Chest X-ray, PA view. Patient: 71 years old, sex M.
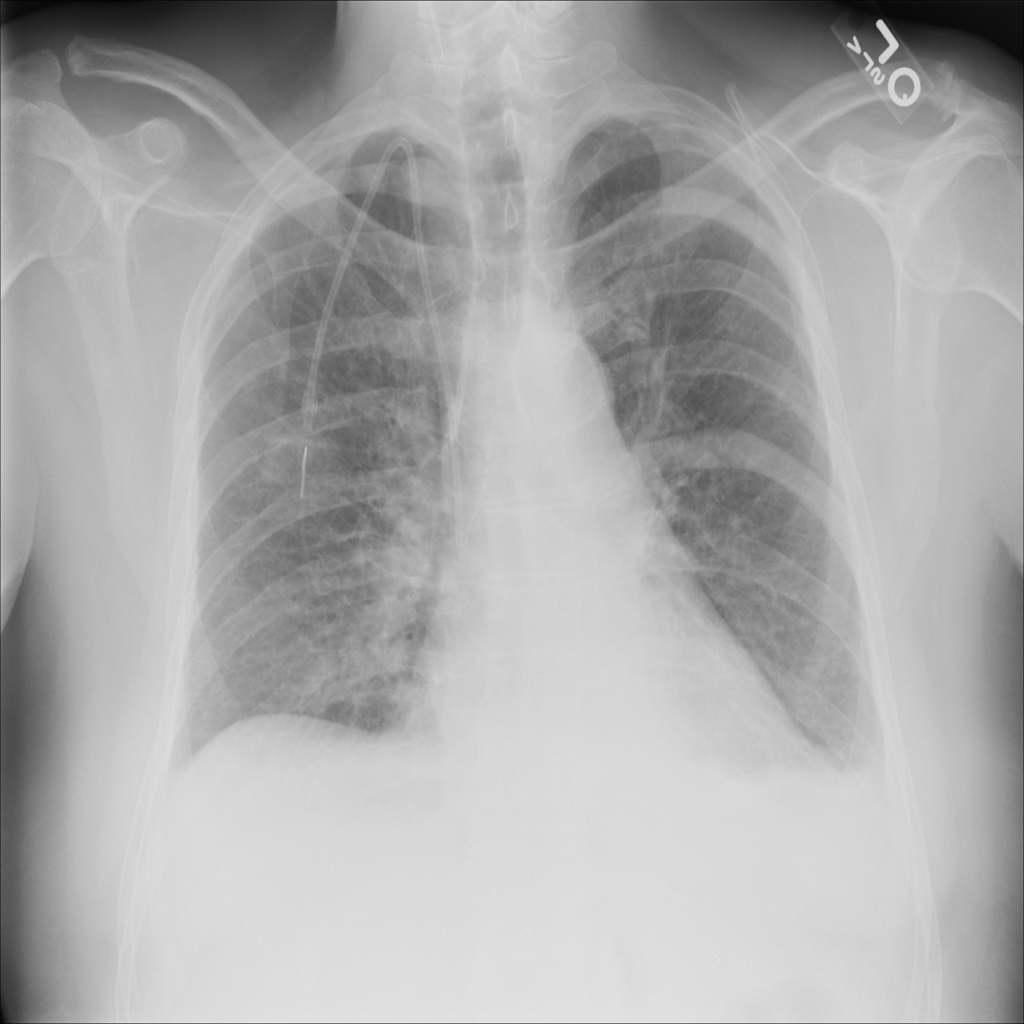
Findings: No Finding